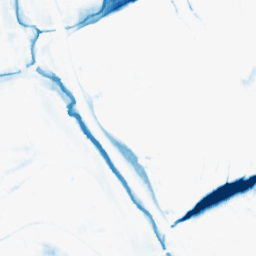
Category: morphological
Decomposition family: morphological_ellipse
Decomposition parameters: operation: closing
width: 30
height: 10
Upsampling method: cubic_mitchell
Upsampling parameters: scale: 4
Upsampling scale: 4